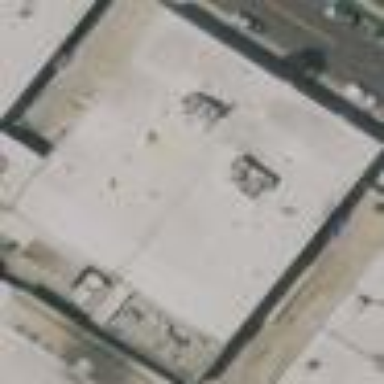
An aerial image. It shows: Industrial building.